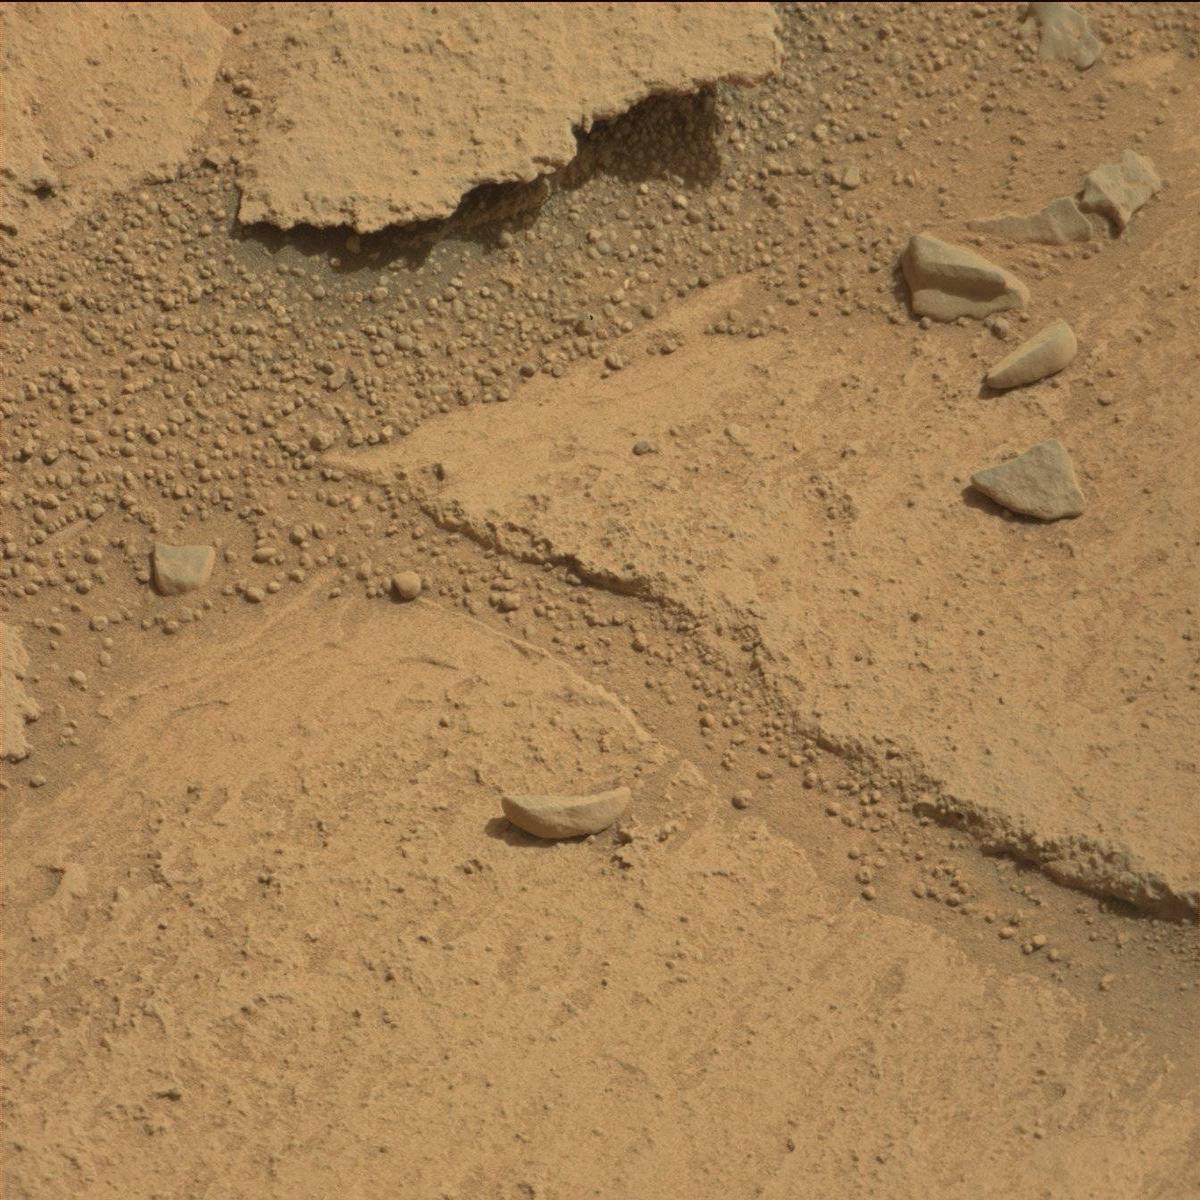
Terrain classes present: Bedrock, Rock, Sand / Soil